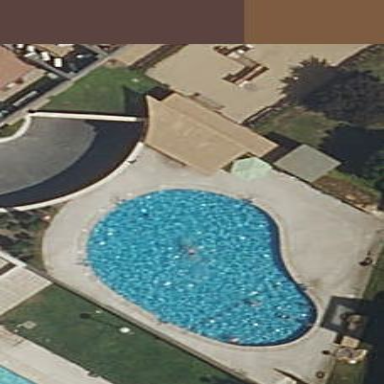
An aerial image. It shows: Swimming pool located in leisure land.